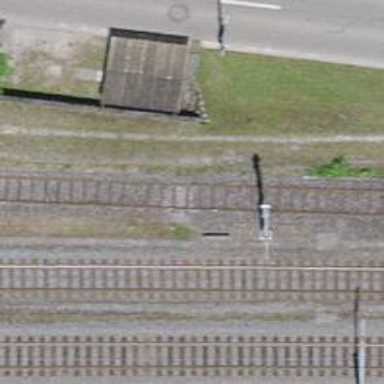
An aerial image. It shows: Single-track railway yard.